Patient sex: M
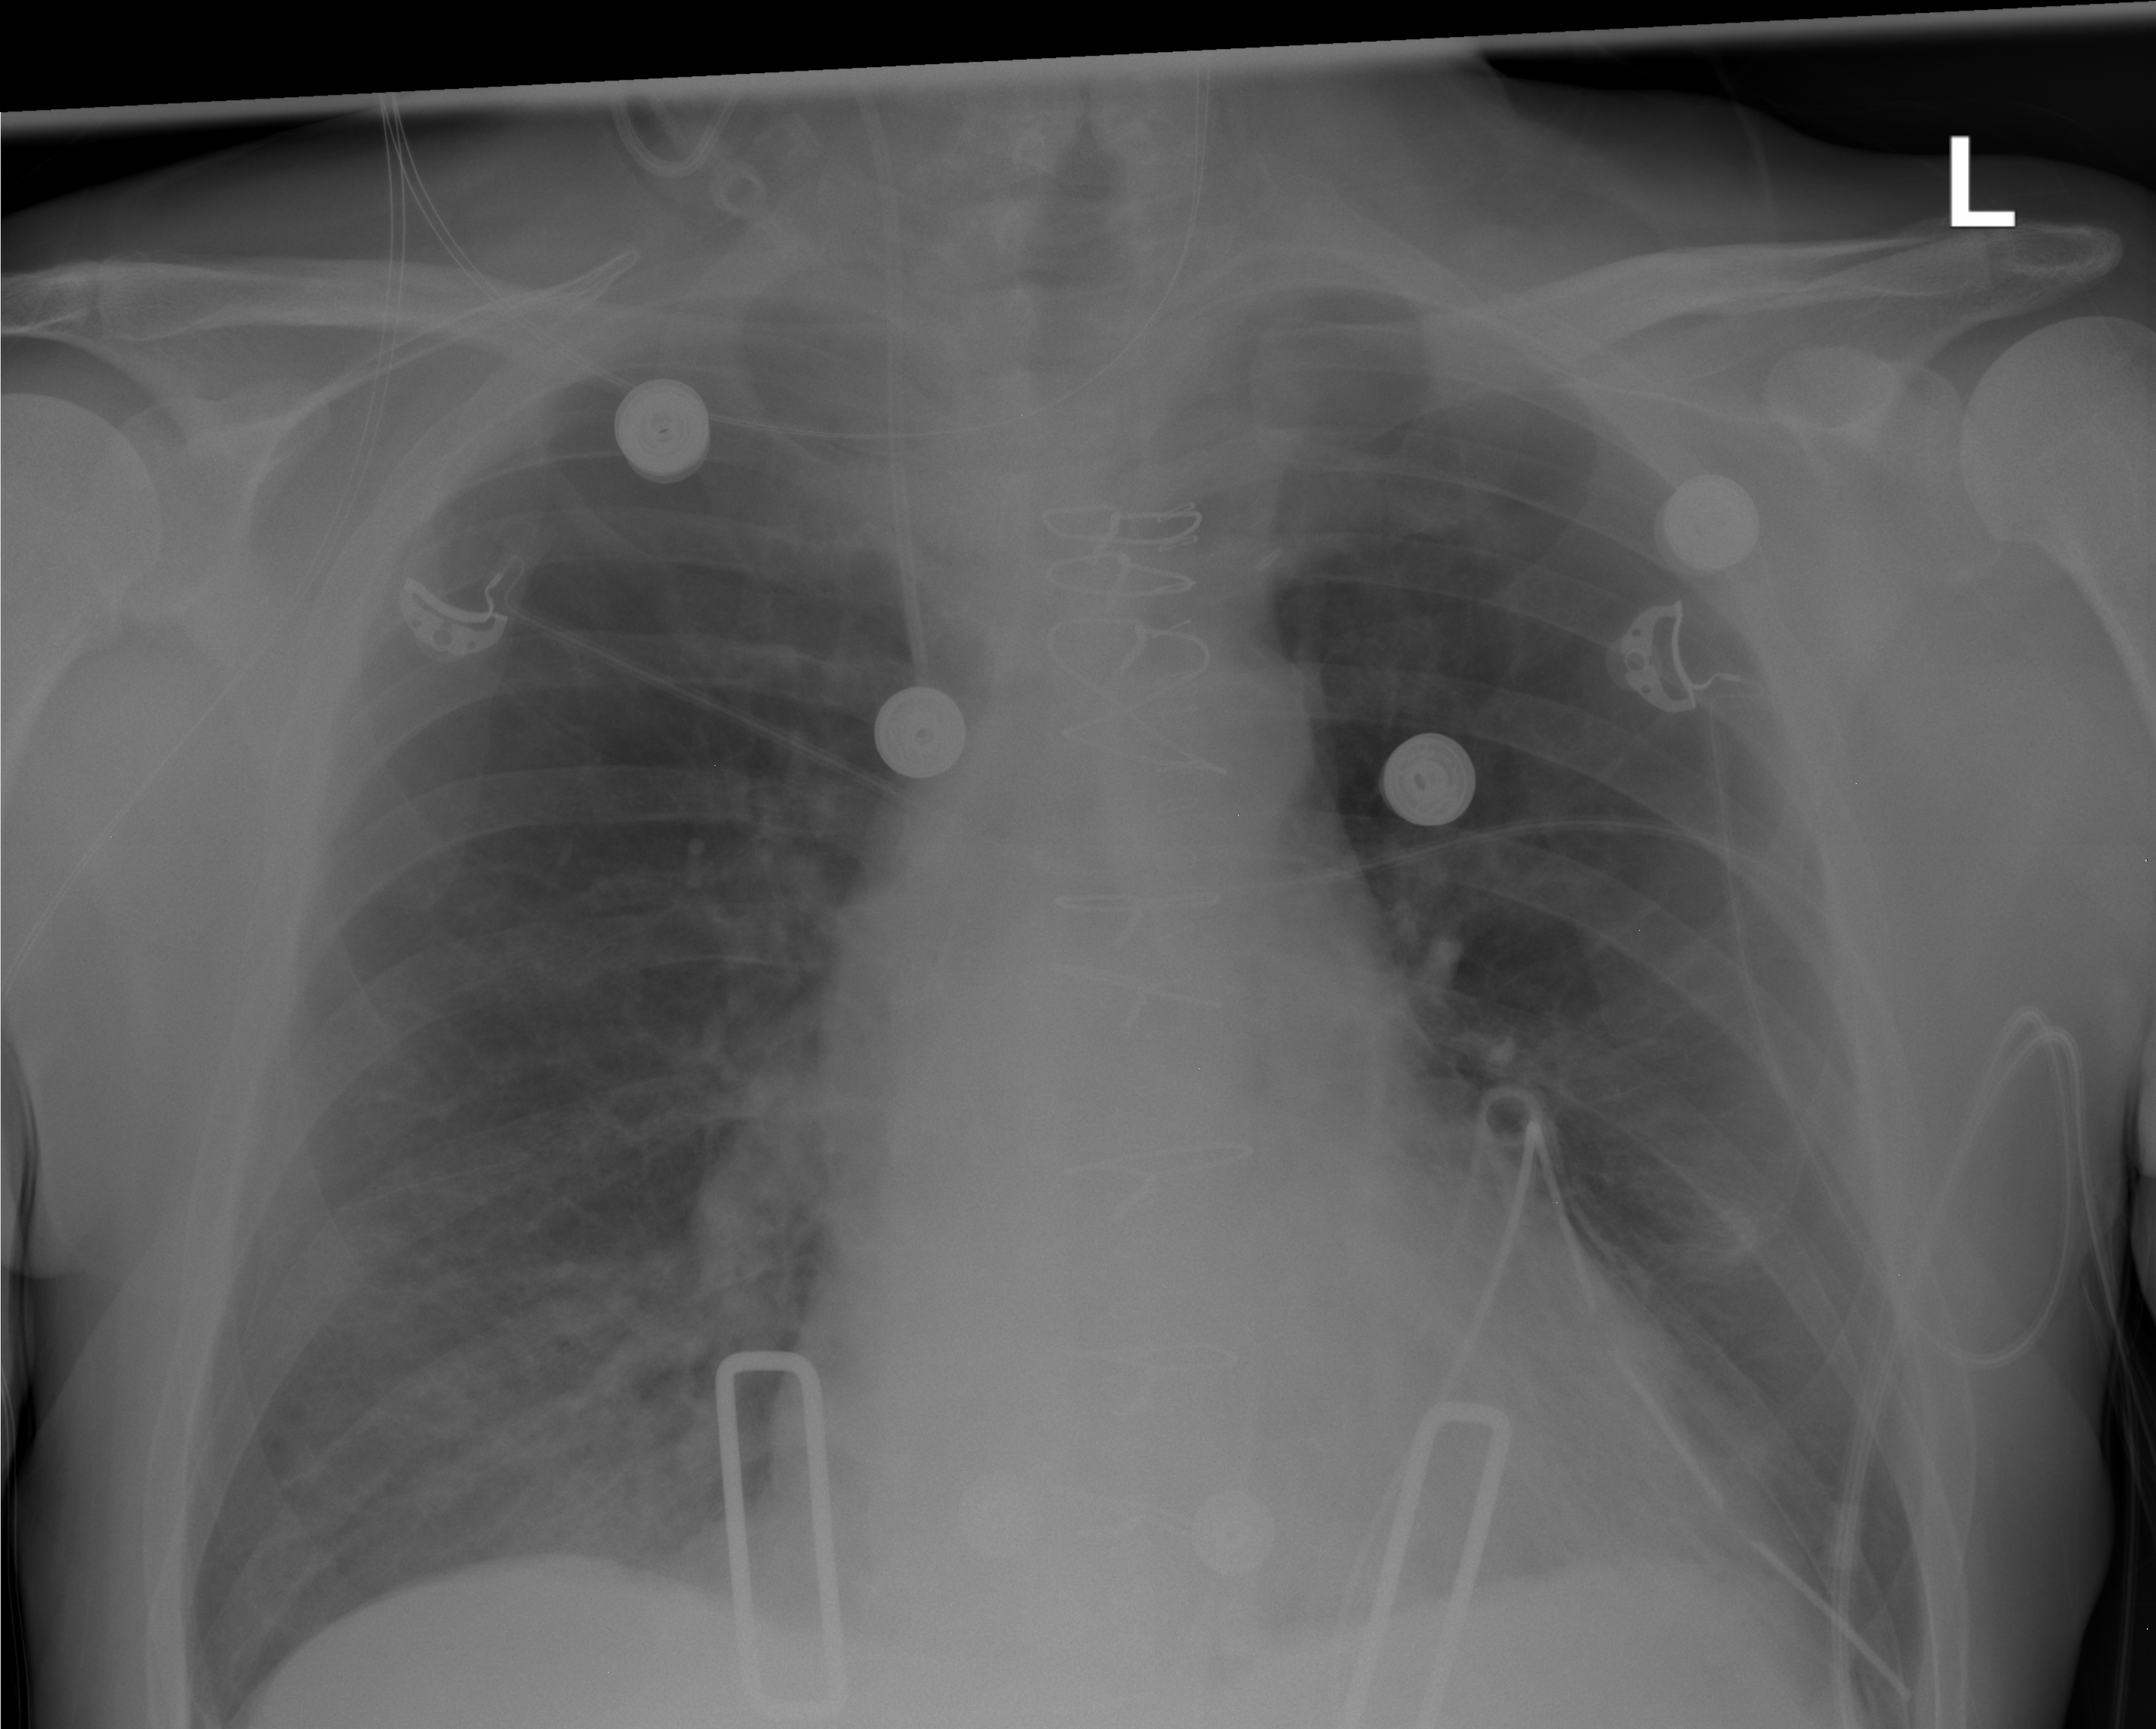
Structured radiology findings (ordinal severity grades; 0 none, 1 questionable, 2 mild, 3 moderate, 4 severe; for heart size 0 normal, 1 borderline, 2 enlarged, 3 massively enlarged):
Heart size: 2
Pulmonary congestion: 2
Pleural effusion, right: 0
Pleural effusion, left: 0
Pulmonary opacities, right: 0
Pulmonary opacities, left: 0
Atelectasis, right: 2
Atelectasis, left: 0